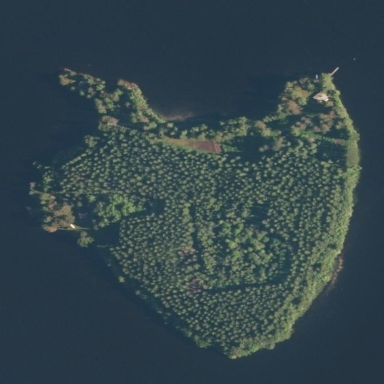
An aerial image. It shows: Islet surrounded by forest.